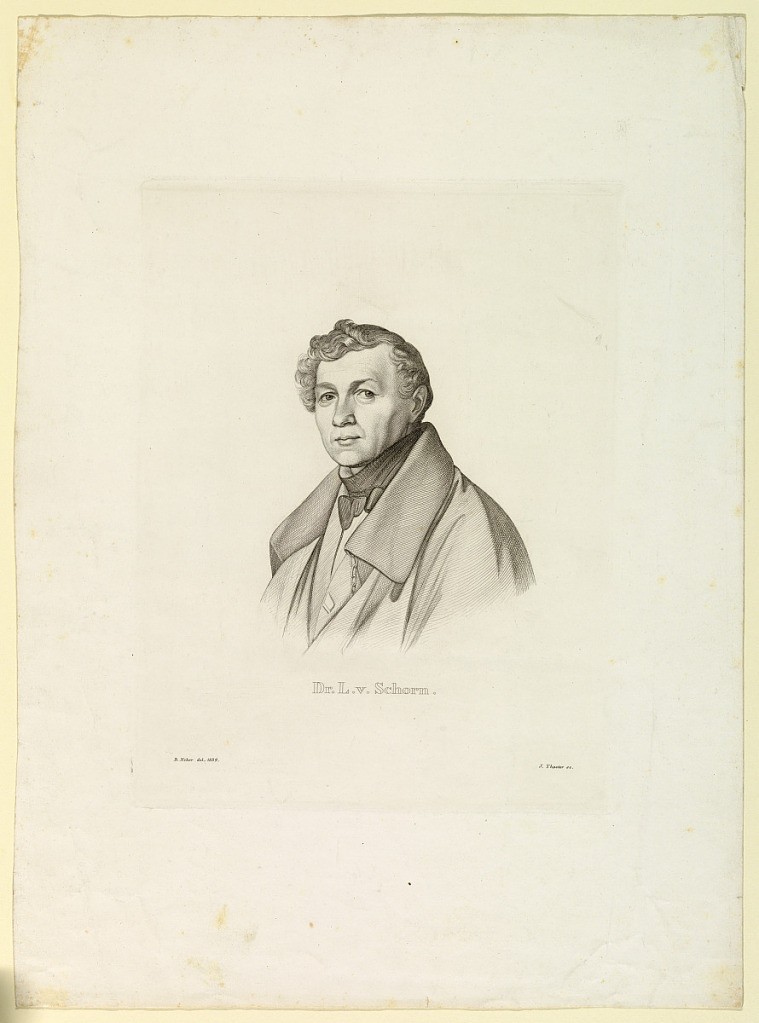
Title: Portrait of Dr. L von Schorn
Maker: Julius Caesar Thaeter, German, 1804 - 1870
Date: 1839
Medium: Steel engraving on paper
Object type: Print
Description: The half-length figure of the sitter faces left, turned half frontally. He wears a heavy cape with a chain from the collor. Inscribed below, center: DR. L.v.SCHORN."; lower left: "B. Nehrr del. 1839"; lower right: "J. Thaeter sc."